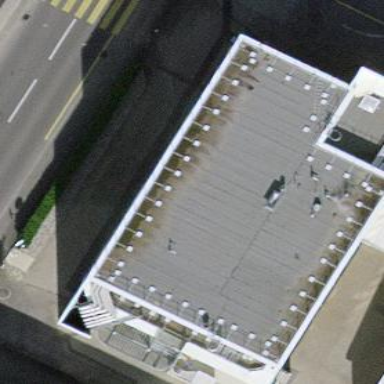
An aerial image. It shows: Industrial building.